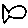
Label: fish